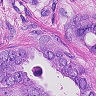
Metastatic tissue present: yes